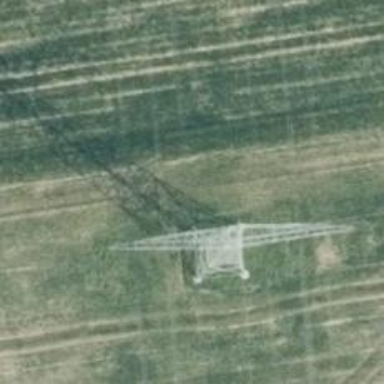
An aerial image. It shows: Power tower.